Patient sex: M
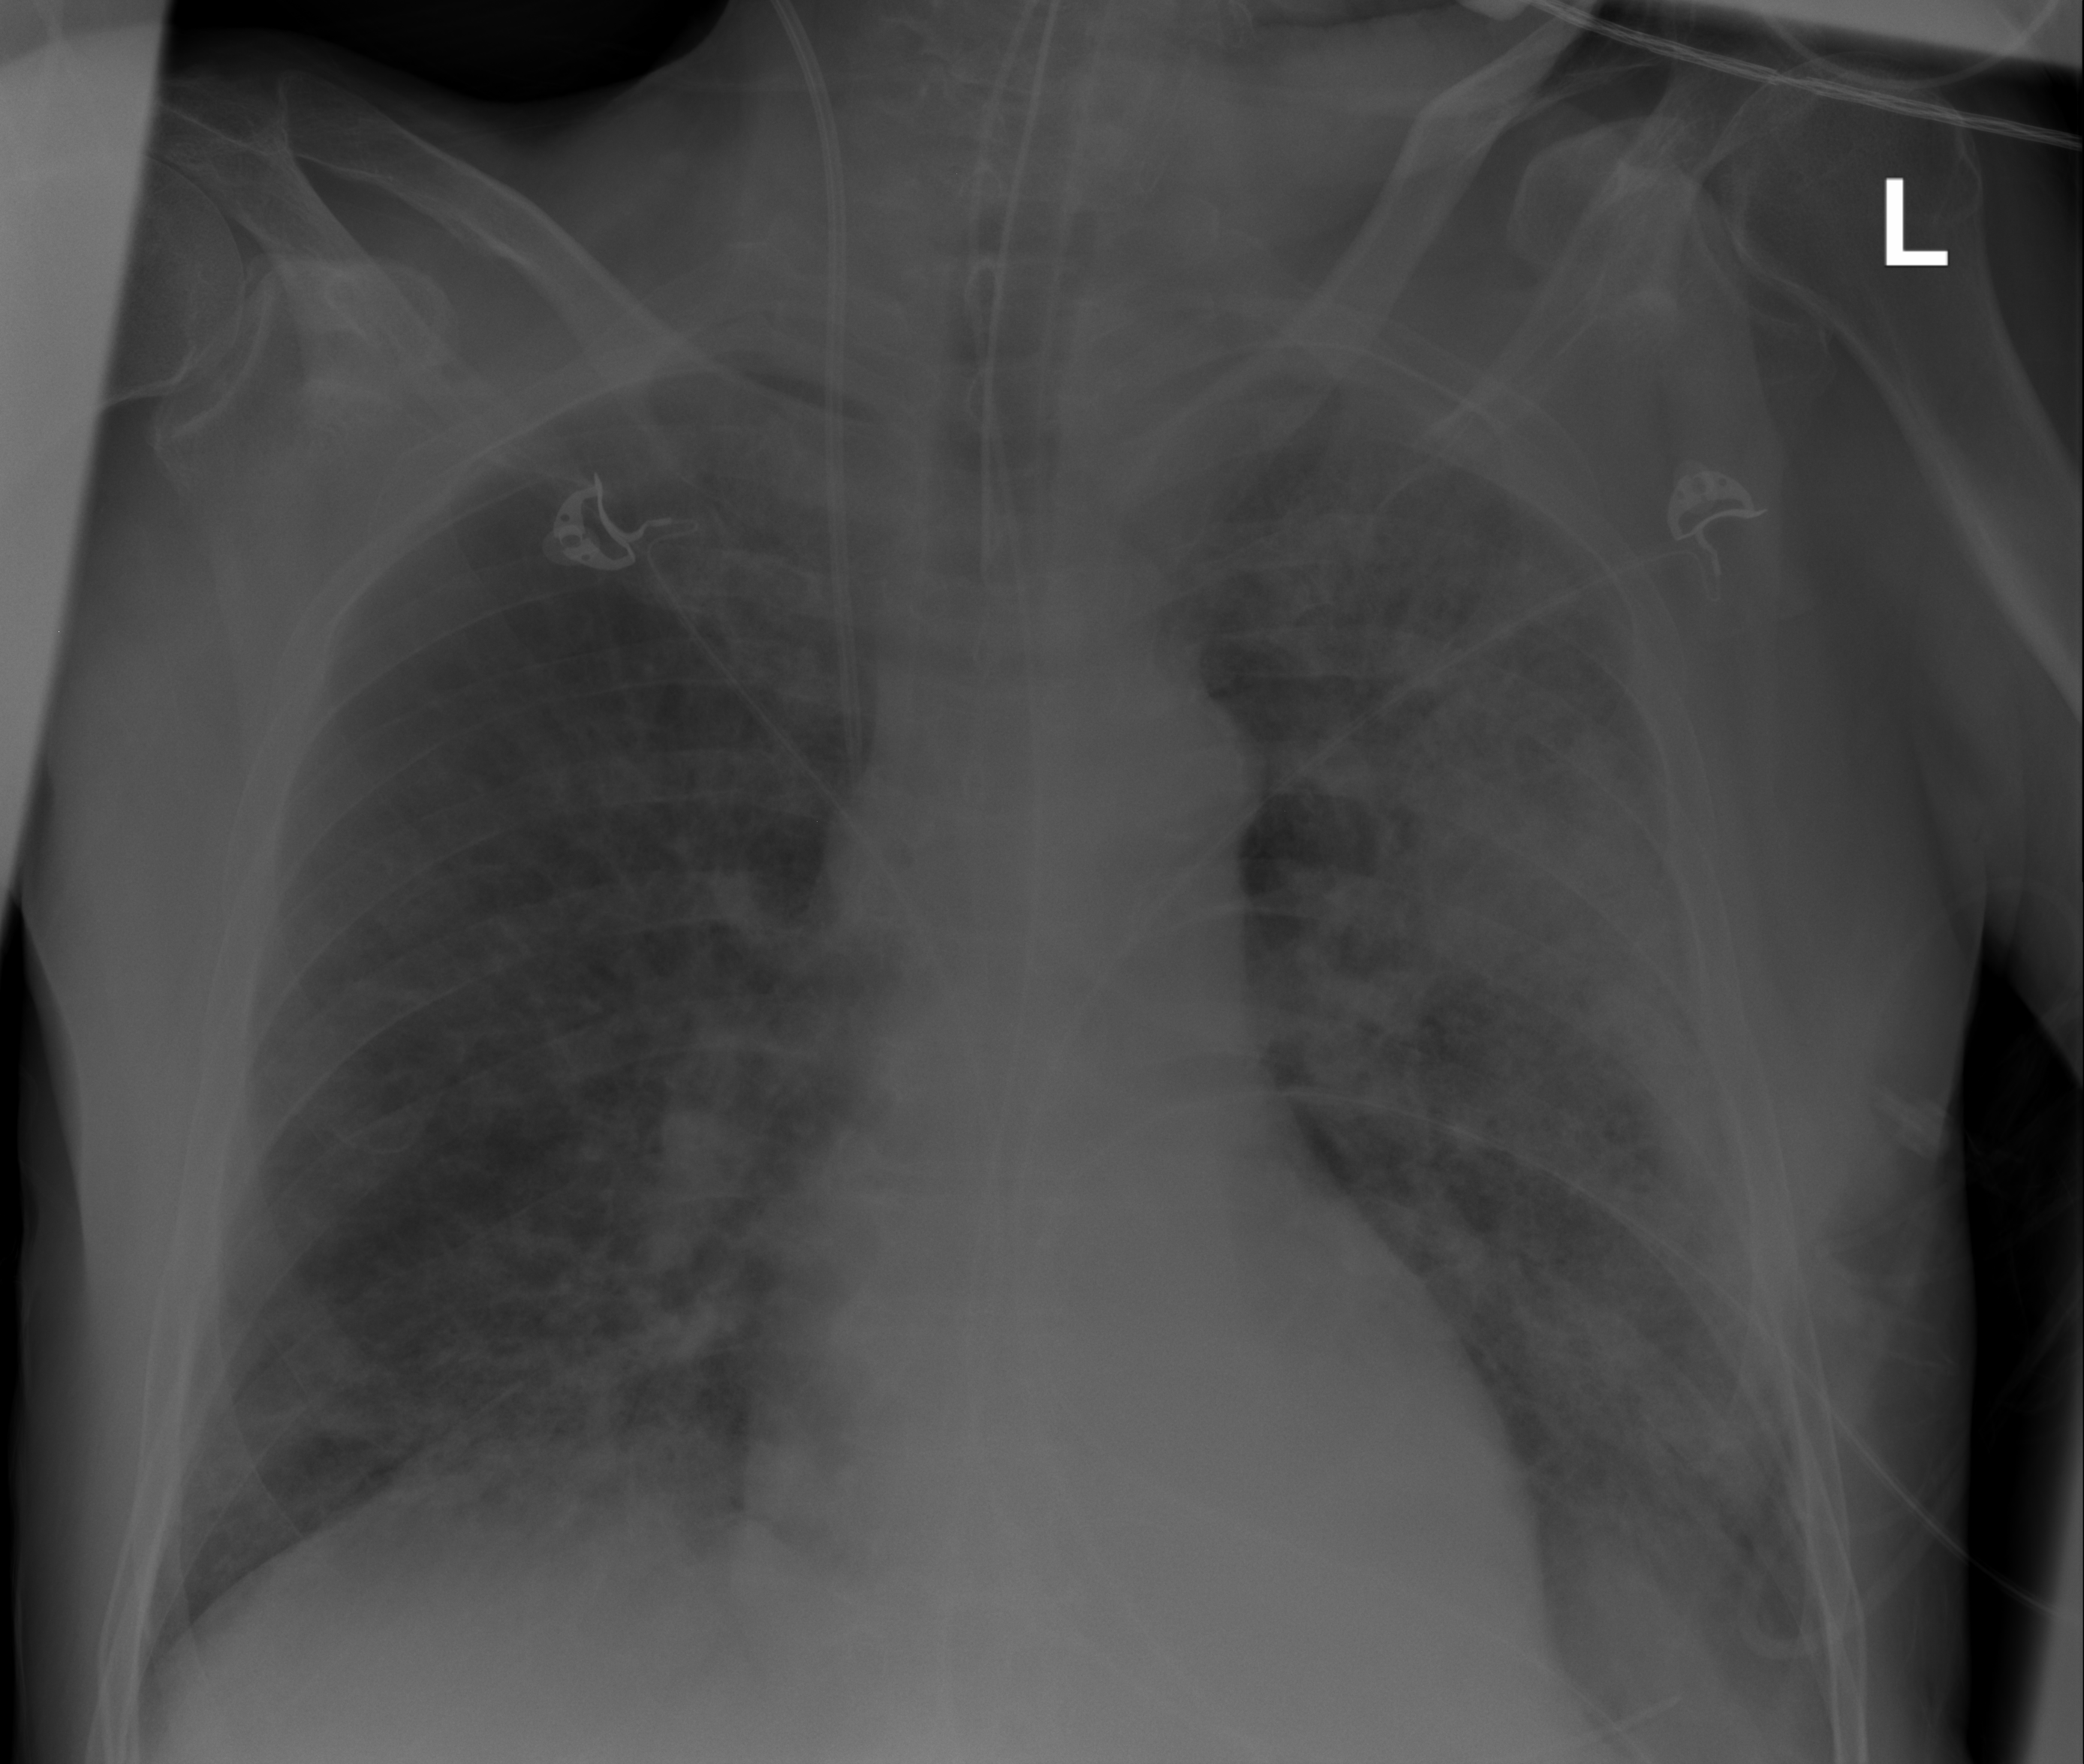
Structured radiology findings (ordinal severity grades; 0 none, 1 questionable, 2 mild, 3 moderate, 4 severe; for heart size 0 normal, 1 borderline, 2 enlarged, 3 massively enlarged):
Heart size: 1
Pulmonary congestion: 2
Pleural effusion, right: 0
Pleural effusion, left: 2
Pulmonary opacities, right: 2
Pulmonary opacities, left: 3
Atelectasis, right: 2
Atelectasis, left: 0